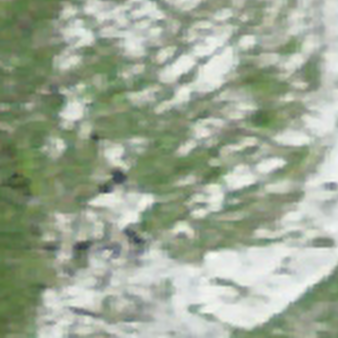
Label: other